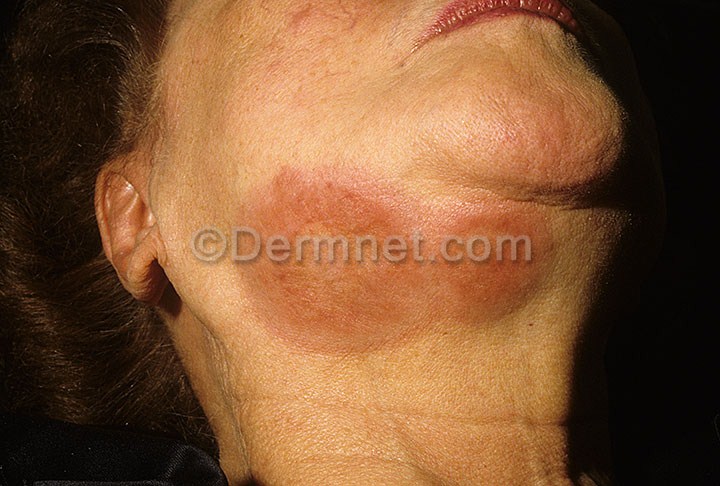
Disease: Exanthems and Drug Eruptions